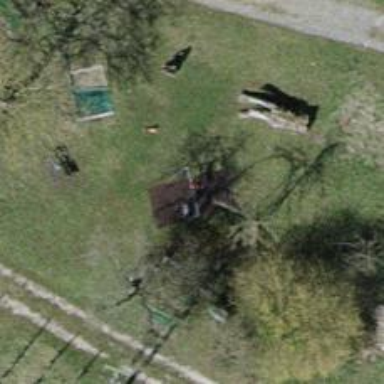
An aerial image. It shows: Playground featuring swings.